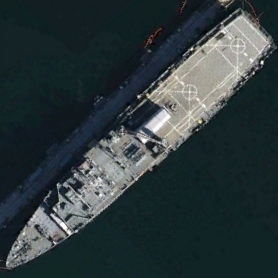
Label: combat